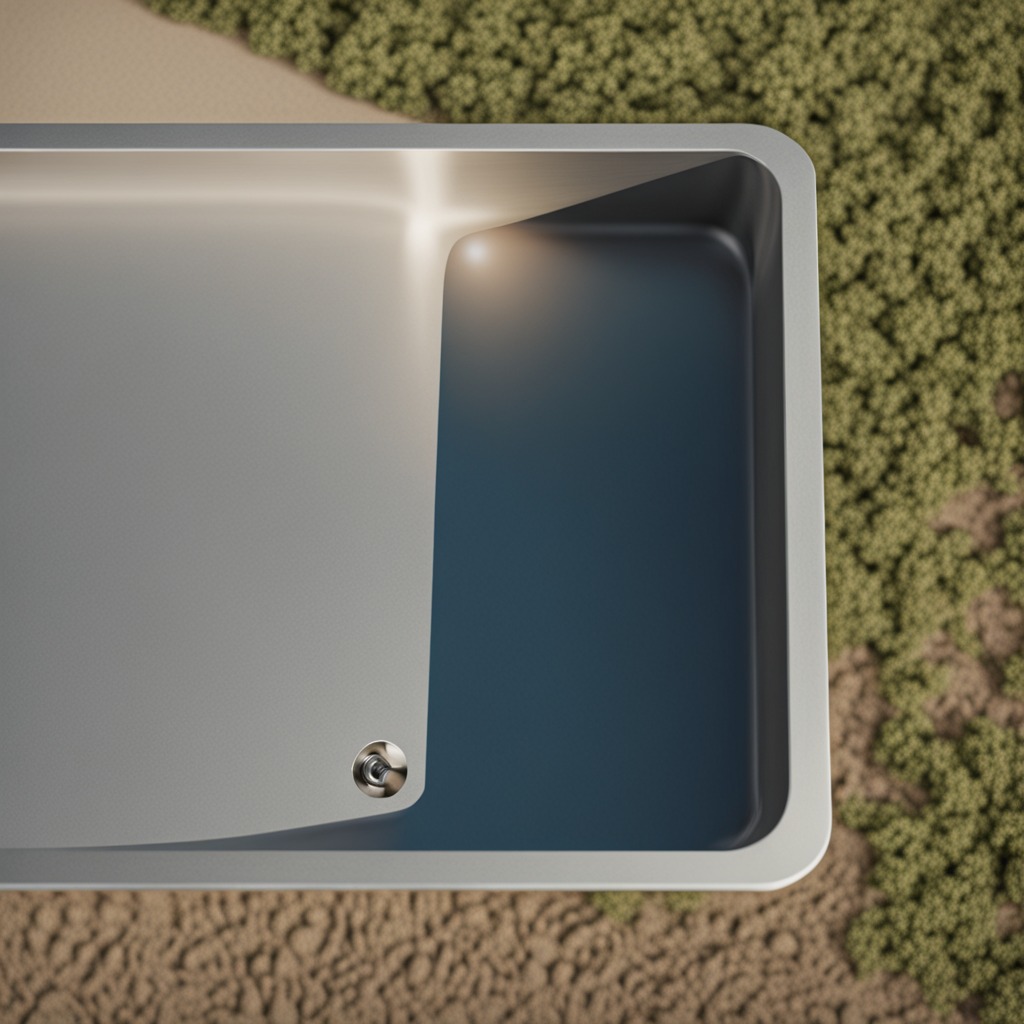
A metal nut lies on a clean utility table in a temporary outdoor tool station afternoon light present textured surface